Field crop: maize
Growth stage: 1
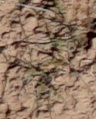
Species: lolium